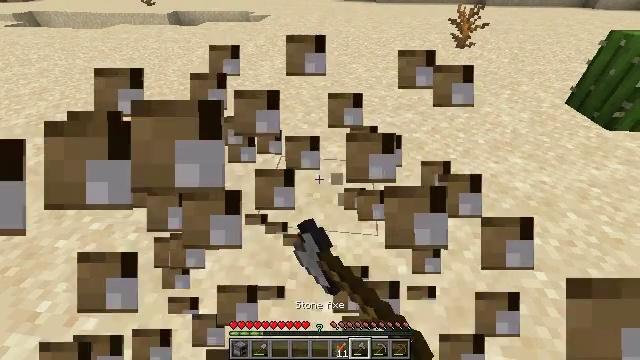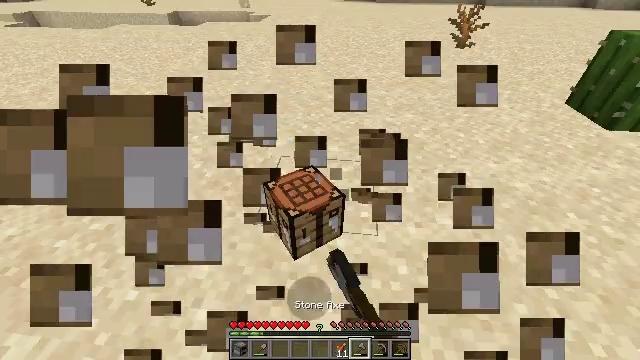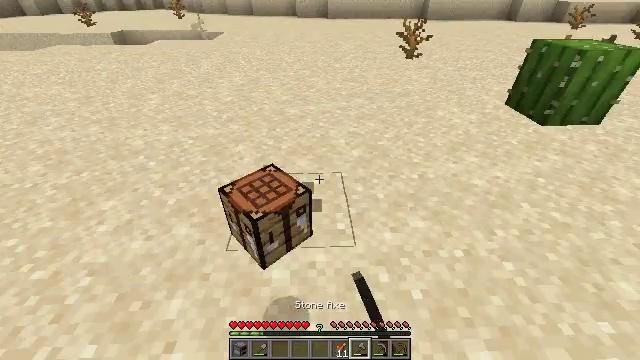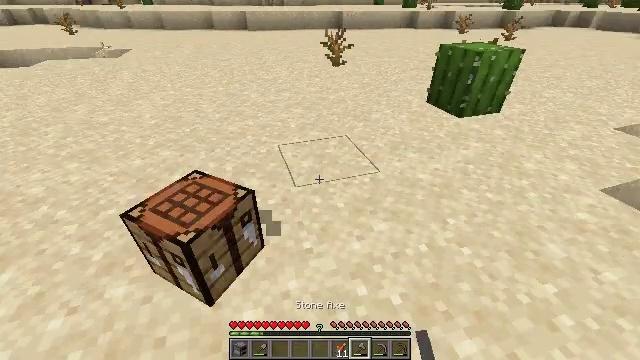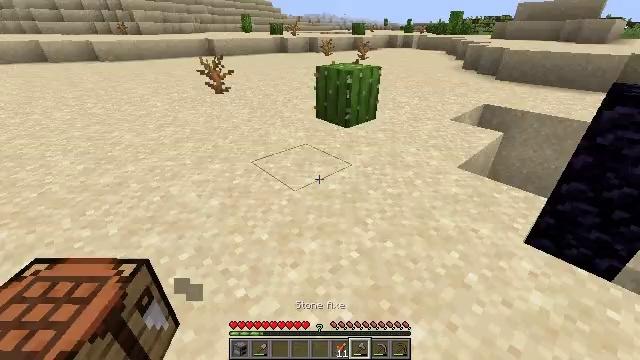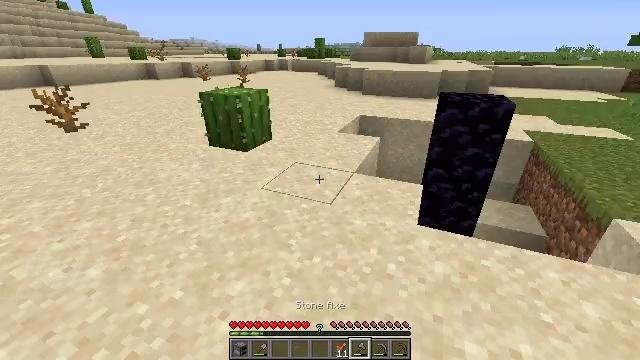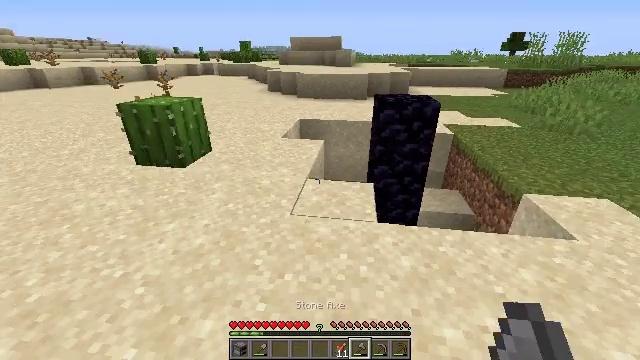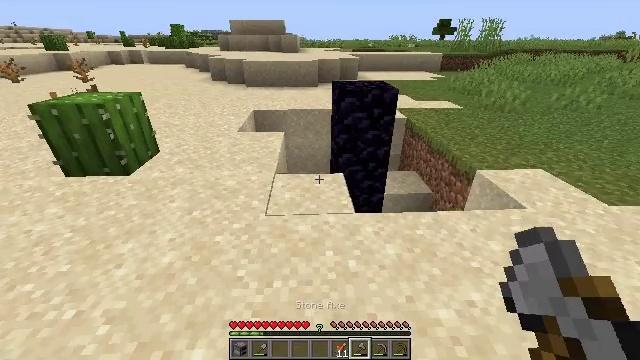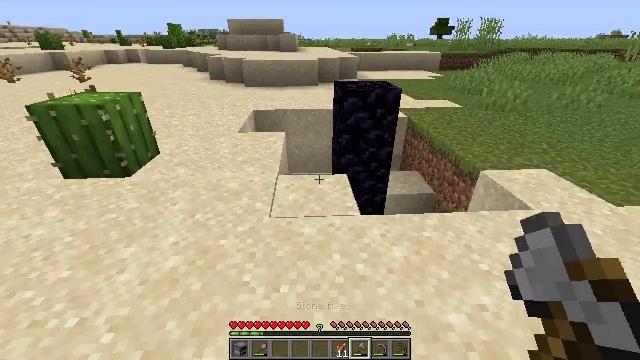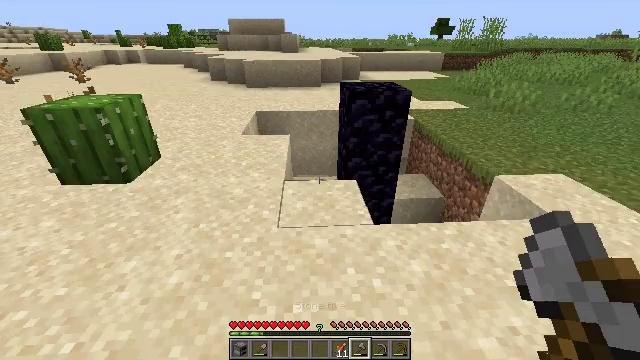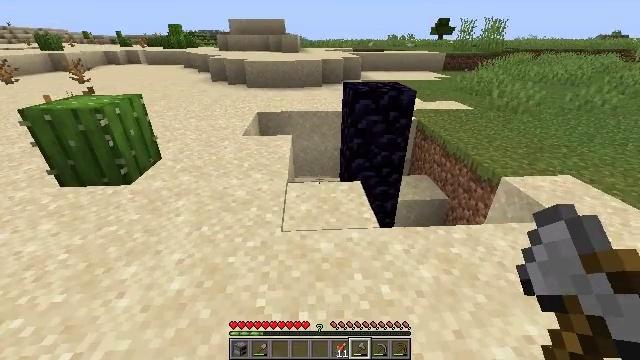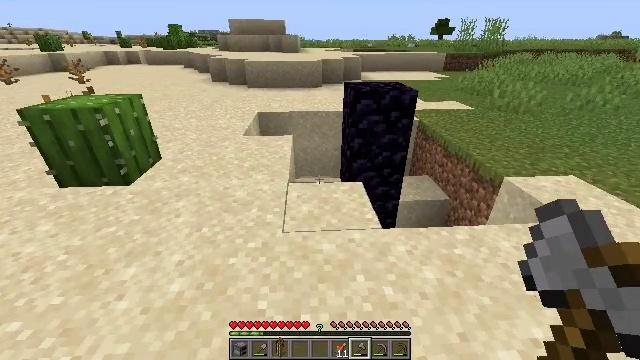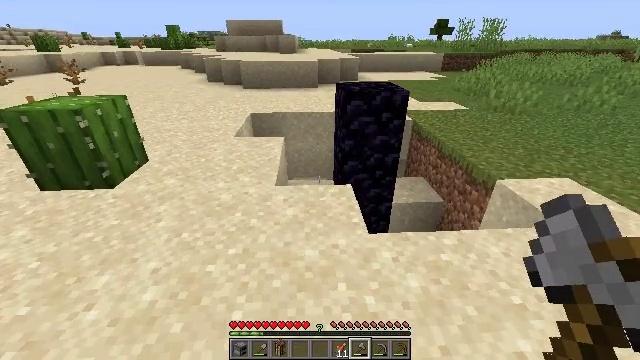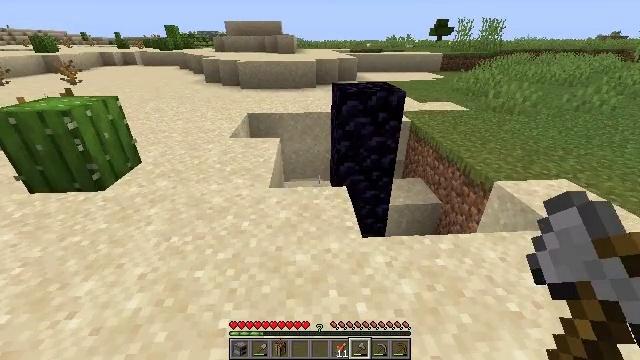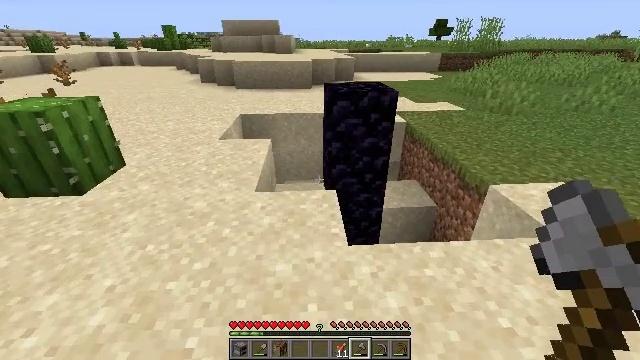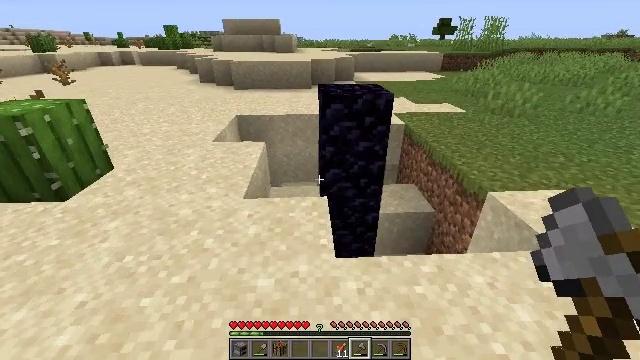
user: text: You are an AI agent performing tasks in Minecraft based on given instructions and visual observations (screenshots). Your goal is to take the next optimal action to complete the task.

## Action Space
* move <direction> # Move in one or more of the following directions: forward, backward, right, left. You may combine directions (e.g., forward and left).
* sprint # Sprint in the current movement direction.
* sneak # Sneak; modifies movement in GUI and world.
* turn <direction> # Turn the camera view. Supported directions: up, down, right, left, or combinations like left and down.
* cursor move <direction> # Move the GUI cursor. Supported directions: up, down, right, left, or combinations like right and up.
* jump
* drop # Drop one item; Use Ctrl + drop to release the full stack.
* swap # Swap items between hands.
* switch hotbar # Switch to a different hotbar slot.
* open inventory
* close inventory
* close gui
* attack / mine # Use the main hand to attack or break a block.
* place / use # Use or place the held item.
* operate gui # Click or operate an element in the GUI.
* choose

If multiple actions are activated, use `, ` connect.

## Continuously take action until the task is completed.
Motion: motion action
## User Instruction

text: Drop an iron nugget.
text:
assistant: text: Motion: attack / mine
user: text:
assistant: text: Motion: move forward and move left, turn right and up
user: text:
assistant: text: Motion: move forward and move left, turn right and up
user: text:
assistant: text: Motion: move forward and move left, turn right and up
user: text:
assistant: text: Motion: move forward and move left, turn right and up
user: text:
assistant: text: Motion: move forward and move left, turn right
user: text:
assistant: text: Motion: move forward and move left, turn right and down
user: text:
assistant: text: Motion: move forward
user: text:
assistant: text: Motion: no_op
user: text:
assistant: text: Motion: no_op
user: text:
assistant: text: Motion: move right
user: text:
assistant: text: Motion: move forward and move right
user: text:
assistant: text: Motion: move forward and move right
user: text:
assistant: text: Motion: move forward and move right
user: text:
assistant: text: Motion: move forward and move right
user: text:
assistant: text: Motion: move forward and move right, turn right
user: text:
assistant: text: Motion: move forward and move right
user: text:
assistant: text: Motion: move forward and move right, turn left
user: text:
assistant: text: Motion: move forward
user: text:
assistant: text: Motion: move forward, turn down
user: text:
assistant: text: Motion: move forward, turn down
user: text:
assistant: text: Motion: move forward
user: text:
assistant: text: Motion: open inventory
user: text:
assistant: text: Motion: open inventory
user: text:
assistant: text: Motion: open inventory
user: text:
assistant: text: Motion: no_op
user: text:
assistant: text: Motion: no_op
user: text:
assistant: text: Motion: no_op
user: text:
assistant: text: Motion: cursor move right
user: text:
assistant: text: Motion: no_op